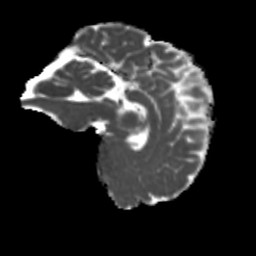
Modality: MD
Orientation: sagittal
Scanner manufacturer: siemens
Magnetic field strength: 3 T
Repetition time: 4 s
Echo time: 0.0594 s